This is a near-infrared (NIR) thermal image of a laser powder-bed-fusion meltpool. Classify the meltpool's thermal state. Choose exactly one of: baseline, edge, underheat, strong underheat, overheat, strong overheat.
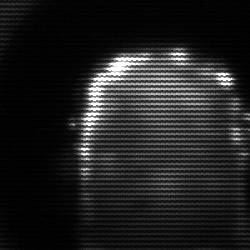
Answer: baseline